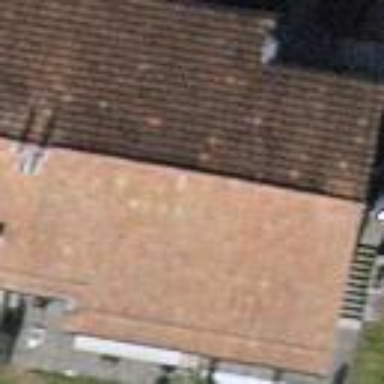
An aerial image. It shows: Semidetached house.